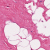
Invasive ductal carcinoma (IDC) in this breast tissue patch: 0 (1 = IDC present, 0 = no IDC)